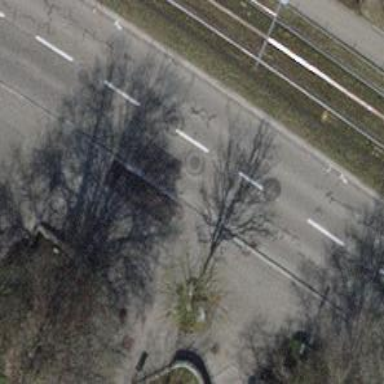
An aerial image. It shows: Unmarked crossing with traffic calming table on the road.